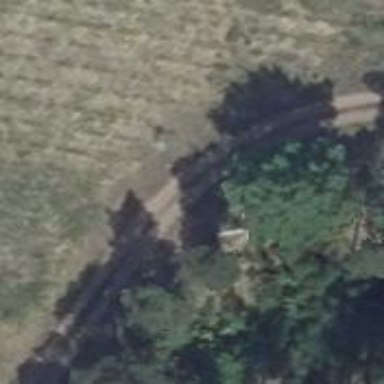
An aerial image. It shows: Track with grade 4 tracktype.